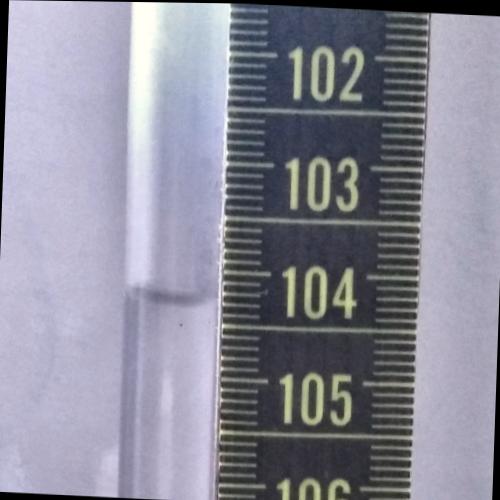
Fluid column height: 104.3 cm